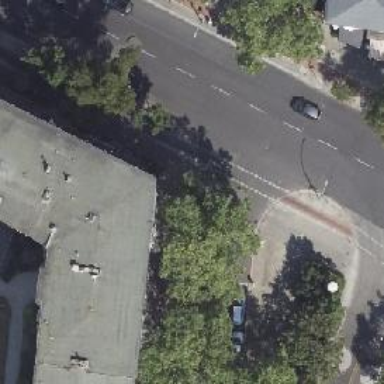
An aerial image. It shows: Unmarked road crossing.